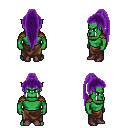
a pixel art fantasy rpg character, male body template, orc, green skin, leather shoulder armor, robe skirt, purple extra-long topknot hairstyle, maroon shoes, four views (front, back, left, right), 2x2 character sprite sheet, small pixel art, hard edges, no anti-aliasing